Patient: sex F, age 60
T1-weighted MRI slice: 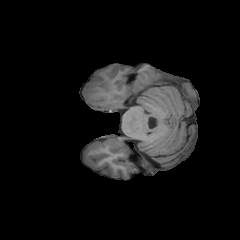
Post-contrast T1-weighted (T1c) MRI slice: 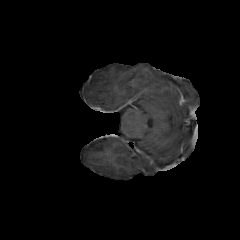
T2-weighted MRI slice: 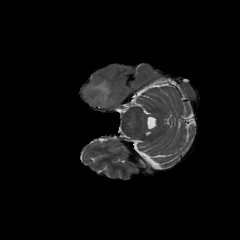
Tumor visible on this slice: yes
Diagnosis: Astrocytoma, IDH-mutant
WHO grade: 3